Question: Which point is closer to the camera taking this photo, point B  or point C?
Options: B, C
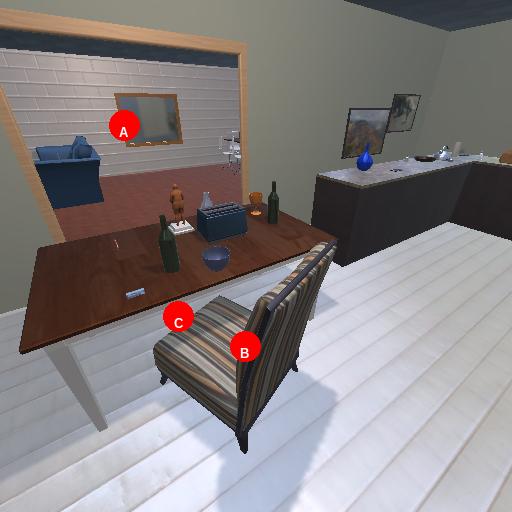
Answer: B